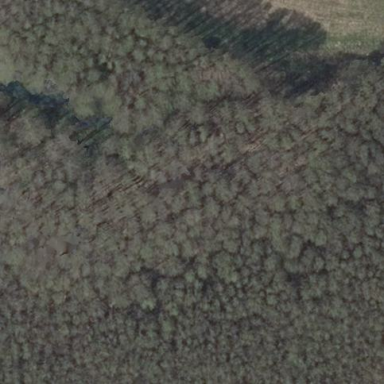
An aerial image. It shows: Forest area.